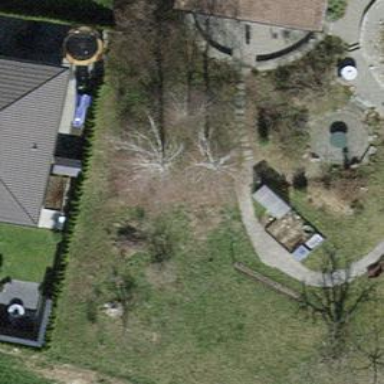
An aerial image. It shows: Beautiful tree in nature.